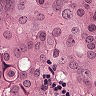
Metastatic tissue present: yes